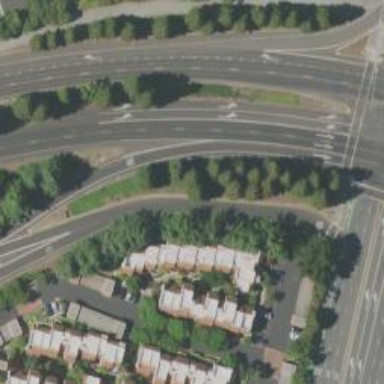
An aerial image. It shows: Trunk link highway.